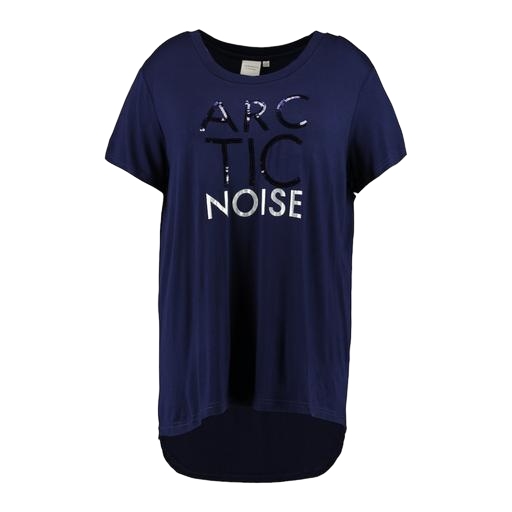
blue plus size printed t-shirt only macy, blue high-low graphic t-shirt, blue printed contrast t-shirt only macy, white background